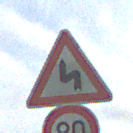
Verkehrszeichen: DoppelkurveZunaechstLinks
Zusatzzeichen unten: Geschwindigkeit80
Umgebung: Outdoor, Nature
Tageszeit: MorningAfternoon
Wetter: PartlyCloudy
Licht: Natural
Jahreszeit: NotSpecified
Kontrast: HighContrast